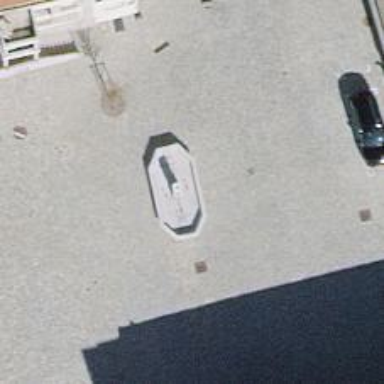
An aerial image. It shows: Fountain.